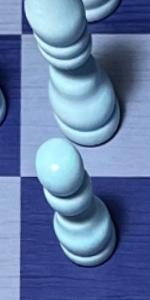
Label: Pawn_White